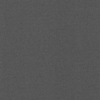
Label: dusty